Question: I want to place a short texte at the beginning of a centered headline.
My current solution is to have a container with display inline arround the headline
and placing the text with text right and display block.
This works pretty good until the I have a long headline.
The HTML:
'''
<div class="article">
<div class="headline-container">
<span class="headline-companion">FooBar</span>
<h3>Sample Headline</h3>
</div>
</div>
'''
THE SCSS:
'''
.article{
display:block;
width: 700px;
margin: 50px auto;
padding: 20px;
text-align: center;
}
.headline-container{
display: inline-block;
margin: 0 auto;
text-align: center;
position: relative;
h3{
font-size: 40px;
margin: 0;
padding: 0;
display: inline;
}
.headline-companion{
margin: 0;
padding: 0;
display: block;
text-align: left;
}
}
'''
<URL>
Are there any solutions where I don't have to position the text with absolute?
:
I want that the Short text beggins always at the first letter of the headline no matter how long the centered headline is.

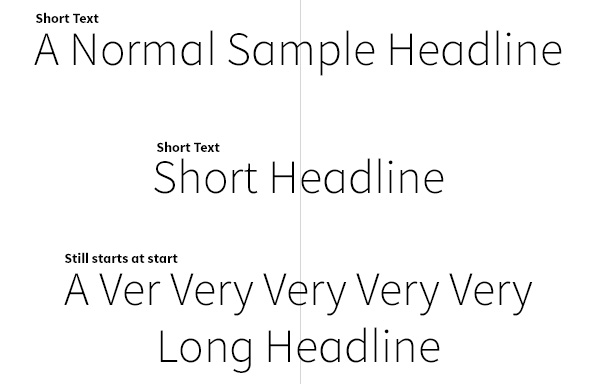
Answer: Something like what (I think) you want to do can be accomplished if you wrap your '<h3>' tag in another element and set a 'max-width' value, and by specifying 'word-wrap.'
This allows you to change the width of the parent divs, or length of the header text without having very negative effects on the overall formatting:
In addition, another element needs to be added if you want to have the 'headline-companion' and headline centered with respect to 'article' but with left justified text... in this case 'sub-headline-container.'
'''
.article {
display: block;
width: 800px;
margin: 50px auto;
padding: 20px;
text-align: center;
}
.headline-container {
display: inline-block;
margin: 0 auto;
text-align: center;
position: relative;
}
.headline-wrap {
word-wrap: break-word;
max-width: 800px;
text-align: left;
}
.headline-companion {
margin: 0;
padding: 0;
display: block;
text-align: left;
}
'''
'''
<div class="article">
<div class="headline-container">
<div class="sub-headline-container">
<span class="headline-companion">FooBar</span>
<div class="headline-wrap">
<h3>
Sample Headline
</h3>
</div>
</div>
</div>
</div>
<div class="article">
<div class="headline-container">
<div class="sub-headline-container">
<span class="headline-companion">FooBar</span>
<div class="headline-wrap">
<h3>
SUUUUUUPPPPERRRRRRRR BIG HEADLINE!!! ------------------------------- --------------
</h3>
</div>
</div>
</div>
</div>
'''